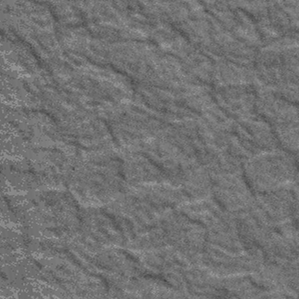
Label: frost